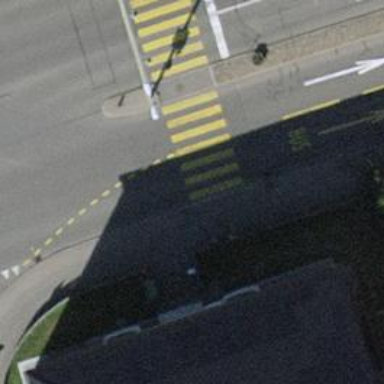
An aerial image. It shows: Road crossing with traffic signals and pedestrian island.